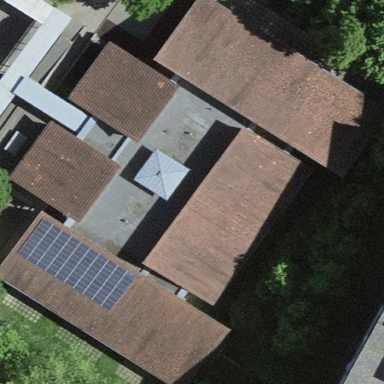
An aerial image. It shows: School building.